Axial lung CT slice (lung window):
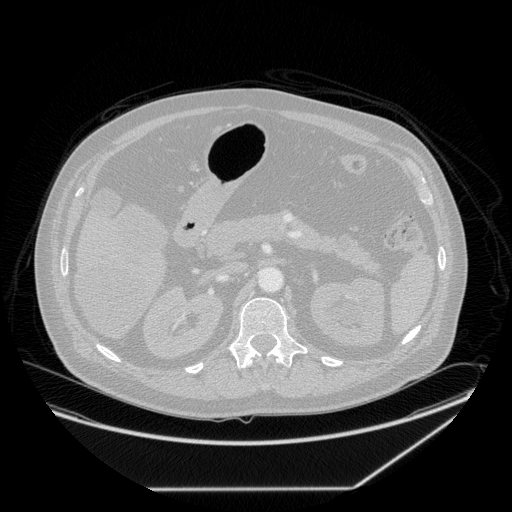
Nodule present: no